Interaction volume radius: 5 \u00c5
Interaction volume height: 10 \u00c5
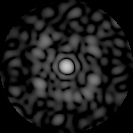
Disorder parameter: 0.8576